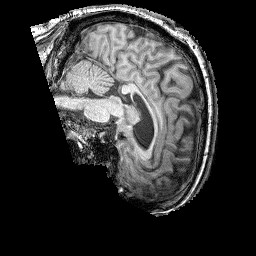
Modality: T1w
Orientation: sagittal
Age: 41
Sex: male
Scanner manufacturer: siemens
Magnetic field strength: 3 T
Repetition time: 2.25 s
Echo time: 0.00411 s